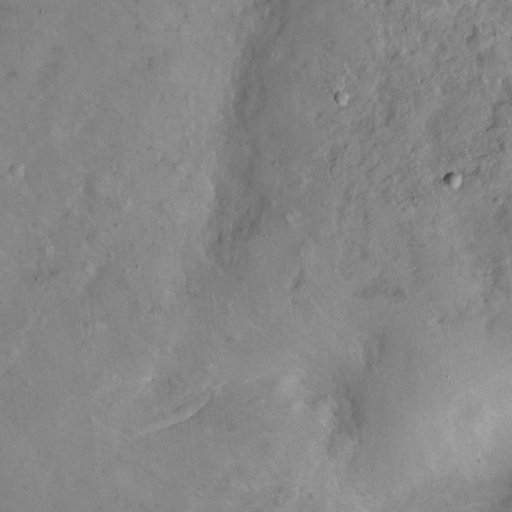
Objects detected: cone